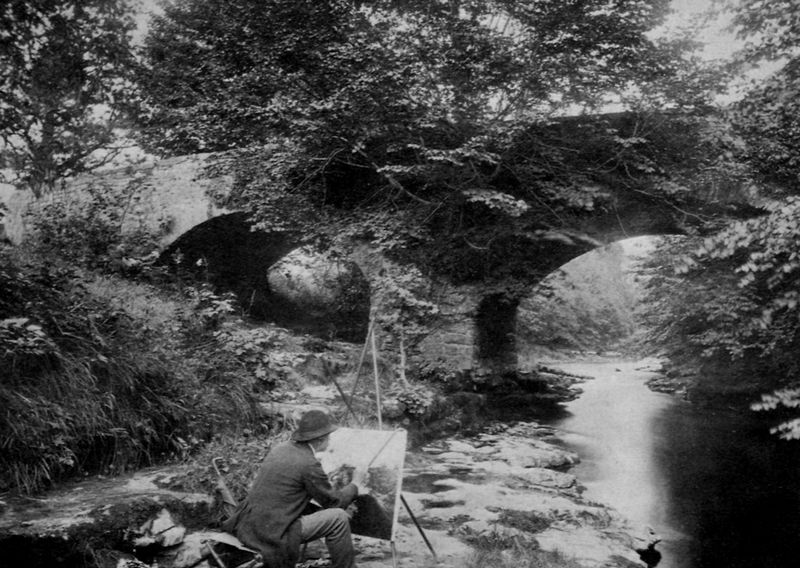
Titel: Kendal, Hawes Brücke
Künstler: Francis Frith
Schlagwörter: baum, blätter, dunkel, felsen, gemälde, himmel, körper, laub, mann, schatten, wasser, weiß, bäume, fluss, landschaft, sitzen, ufer, äste, frankreich, grau, hell, hut, kleider, licht, pfeiler, schwarz, straße, stuhl, blick, gras, regenschirm, schirm, weg, wiese, malerei, anzug, hose, jacke, kappe, mütze, kleidung, mensch, stein, steine, bild, schauen, ast, bach, einsamkeit, gräser, natur, spiegelung, strauch, brücke, busch, büsche, gewässer, kanal, boden, sitzend, blatt, person, pflanzen, wald, wasserfall, arbeit, ruhig, ruhe, ente, bogen, abhang, farben, fels, hang, mauer, tag, bogenbrücke, joche, böschung, schaum, monet, widerschein, glanz, maler, staffelei, lichteinfall, sakko, foto, fotografie, photographie, bögen, durchblick, motiv, steinbrücke, wurzel, moos, schwarz weiß, künstler, leinwand, laubbaum, malen, pinsel, photo, seerosen, bachlauf, lichtreflex, plein air, seerose, reflex, bild im bild, lichtschein, zeichner, brückenbogen, bewuchs, freilichtamlerei, lpain air, walb, brucke, 19. jahrhundert, leihnwand